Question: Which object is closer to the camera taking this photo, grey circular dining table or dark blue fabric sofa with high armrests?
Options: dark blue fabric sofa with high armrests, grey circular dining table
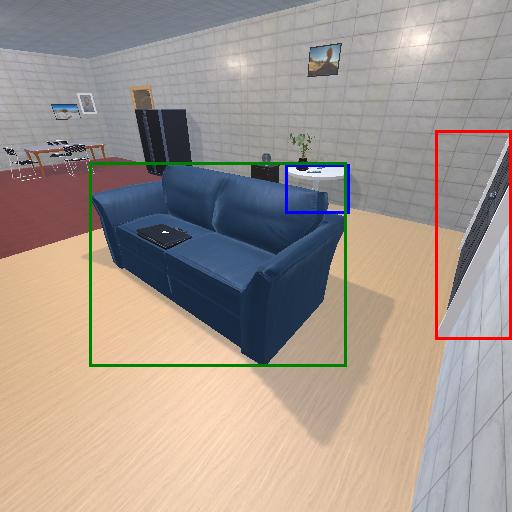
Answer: dark blue fabric sofa with high armrests